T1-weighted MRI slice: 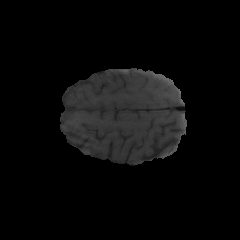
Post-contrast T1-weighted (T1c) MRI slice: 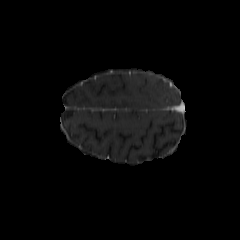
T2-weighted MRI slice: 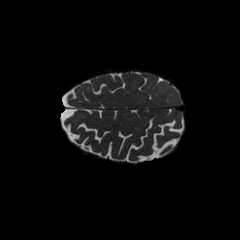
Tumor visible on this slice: yes